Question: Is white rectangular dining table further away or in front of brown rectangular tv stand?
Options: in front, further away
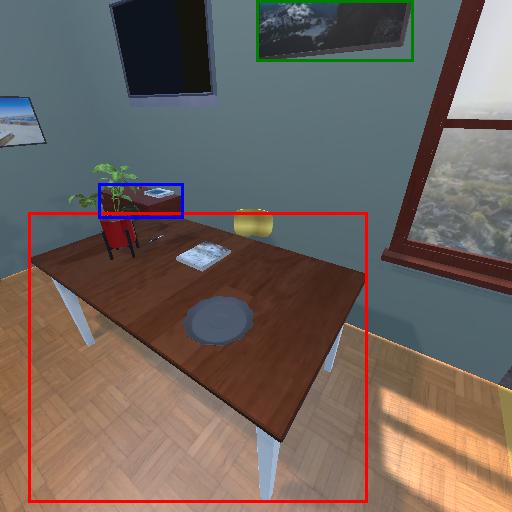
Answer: in front